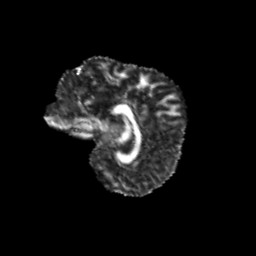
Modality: FA
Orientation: sagittal
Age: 11
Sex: female
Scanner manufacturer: siemens
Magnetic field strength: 3 T
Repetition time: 3.8 s
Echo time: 0.07 s